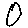
Label: moon